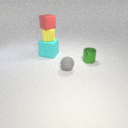
large cyan rubber cube behind small green metal cylinder